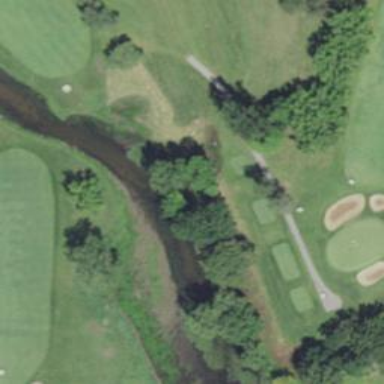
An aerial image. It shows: Grass area designated as golf tee.